Question: I have a banner image in a table (this is email so yes, coding like 1999.) IE9 is showing space around the image despite there being
1) cellpadding="0"
2) cellspacing="0"
3) there is no white space in the code between the tags and the tags
4) table width == table cell width == image width (all 600)
and the real weird kicker, when I apply hspace="0" fix, the banner goes from being aligned center (with equal 1px gaps on each side) to aligning left, despite align="center" applied to the tag.
(image attached)

Here's the code (image path/alt has been replaced for legal reasons)
'''
<!DOCTYPE html PUBLIC "-//W3C//DTD XHTML 1.0 Transitional//EN" "http://www.w3.org/TR/xhtml1/DTD/xhtml1-transitional.dtd">
<html xmlns="http://www.w3.org/1999/xhtml">
<head>
<meta http-equiv="Content-Type" content="text/html; charset=UTF-8" />
<title>Title here</title>
</head>
<body>
<table width="600" border="0" cellspacing="0" cellpadding="0">
<tr>
<td colspan="3" align="center" bgcolor="#3ad1e2" style="color: #ffffff;"><img src="http://www.milya.ch/banner1.jpg" width="600" height="90" alt="a random kitteh banner" hspace="0" style="display:block;" /></td>
</tr>
<tr>
<td width="15">&nbsp;</td>
<td width="570">Some text content here</td>
<td width="15">&nbsp;</td>
</tr>
</table>
</body>
</html>
'''
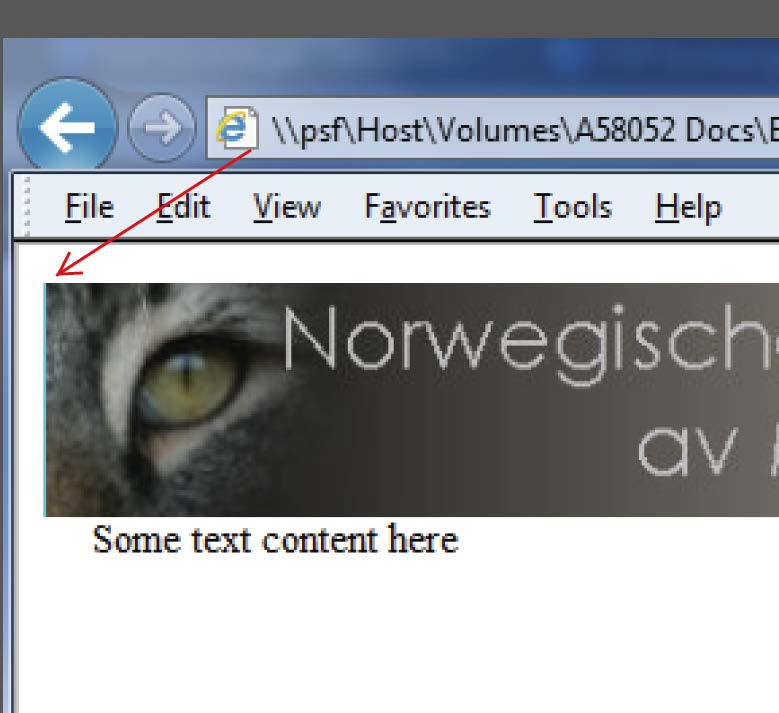
Answer: In Outlook colspan causes some issues if the col widths are not set in the first row. You just have to add an empty row to enforce the widths.
Not sure about IE9, but this may fix your issue:
'''
<!DOCTYPE html PUBLIC "-//W3C//DTD XHTML 1.0 Transitional//EN" "http://www.w3.org/TR/xhtml1/DTD/xhtml1-transitional.dtd">
<html xmlns="http://www.w3.org/1999/xhtml">
<head>
<meta http-equiv="Content-Type" content="text/html; charset=UTF-8" />
<title>Title here</title>
</head>
<body>
<table width="600" border="0" cellspacing="0" cellpadding="0">
<tr>
<td width="15"></td>
<td width="570"></td>
<td width="15"></td>
</tr>
<tr>
<td colspan="3" align="center" bgcolor="#3ad1e2" style="color: #ffffff;"><img src="http://www.milya.ch/banner1.jpg" width="600" height="90" alt="a random kitteh banner" hspace="0" style="display:block;" /></td>
</tr>
<tr>
<td width="15">&nbsp;</td>
<td width="570">Some text content here</td>
<td width="15">&nbsp;</td>
</tr>
</table>
</body>
</html>
'''